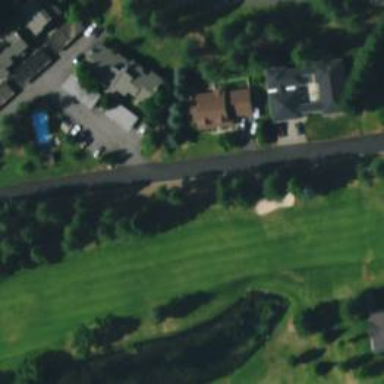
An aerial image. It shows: Service road designated as golf cart path.